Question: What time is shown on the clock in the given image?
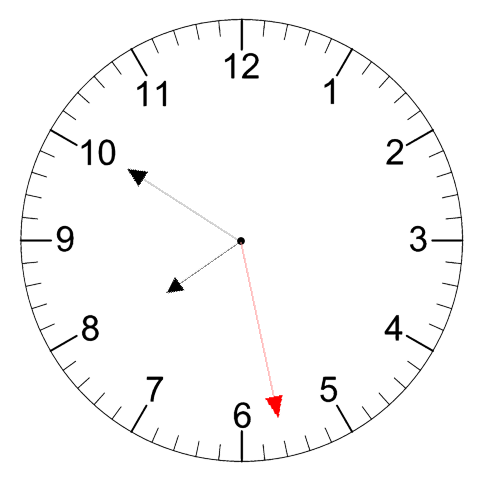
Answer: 07:50:28